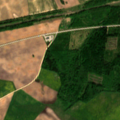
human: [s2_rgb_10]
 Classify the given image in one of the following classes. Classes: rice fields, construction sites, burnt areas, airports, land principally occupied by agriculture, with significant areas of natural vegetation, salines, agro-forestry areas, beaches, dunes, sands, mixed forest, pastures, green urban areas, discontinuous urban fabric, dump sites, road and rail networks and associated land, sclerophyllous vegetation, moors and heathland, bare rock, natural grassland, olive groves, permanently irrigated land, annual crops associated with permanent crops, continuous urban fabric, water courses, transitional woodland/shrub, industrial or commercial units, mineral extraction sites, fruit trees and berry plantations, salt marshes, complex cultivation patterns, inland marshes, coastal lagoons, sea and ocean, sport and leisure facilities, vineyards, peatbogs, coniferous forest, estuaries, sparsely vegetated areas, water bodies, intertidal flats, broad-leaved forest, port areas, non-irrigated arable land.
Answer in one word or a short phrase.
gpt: non-irrigated arable land, pastures, broad-leaved forest, coniferous forest, mixed forest